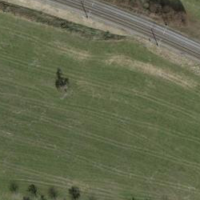
EUNIS habitat code: 52
Species observed at this site:
Buteo buteo
Corvus corone